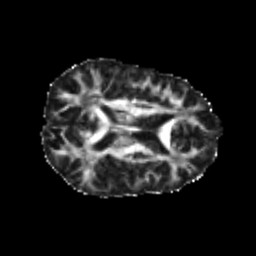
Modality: FA
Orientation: axial
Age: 24
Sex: male
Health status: healthy
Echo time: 0.074 s